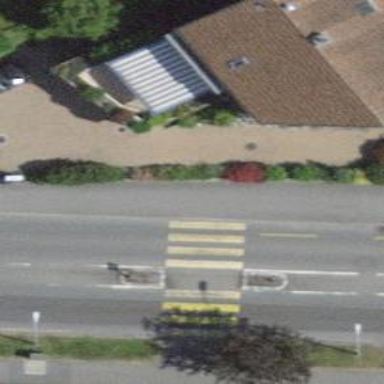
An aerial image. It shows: Sidewalk.